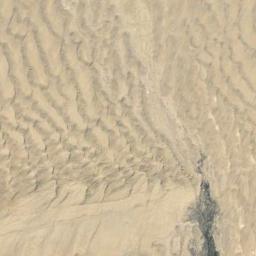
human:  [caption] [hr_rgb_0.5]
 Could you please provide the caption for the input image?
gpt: There are many lines in the desert .

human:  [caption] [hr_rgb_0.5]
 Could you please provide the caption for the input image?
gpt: There are white desert with a line of green plants .

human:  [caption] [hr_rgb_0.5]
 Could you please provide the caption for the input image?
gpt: The desert has yellow sand, Some sand ripples and some vegetation .

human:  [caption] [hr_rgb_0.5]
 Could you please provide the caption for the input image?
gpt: This is a yellow desert with wavy stripes .

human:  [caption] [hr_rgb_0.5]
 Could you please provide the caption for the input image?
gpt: A yellow desert with patterned stripes .